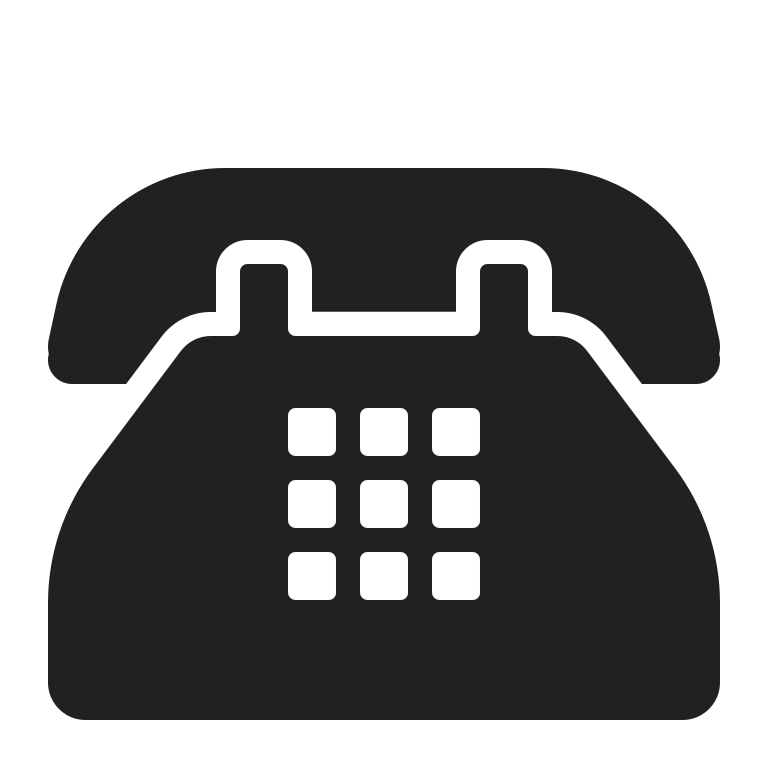
telephone high contrast